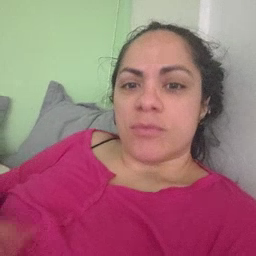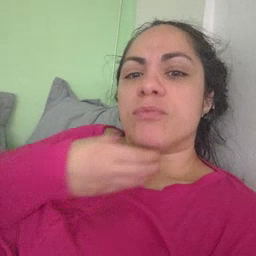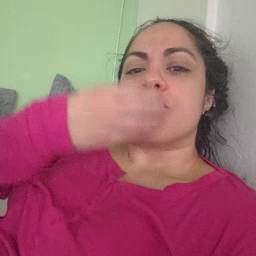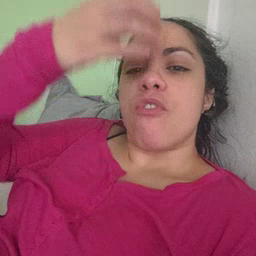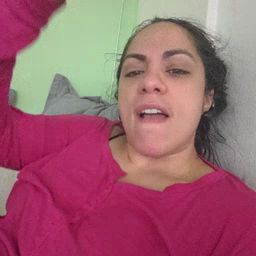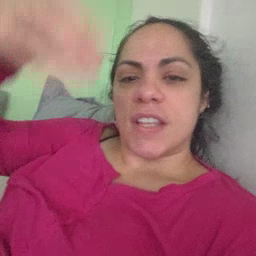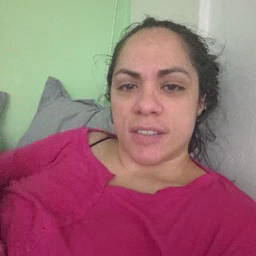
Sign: giraffe